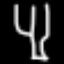
Label: fork